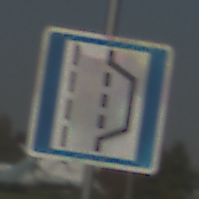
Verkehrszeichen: NothalteUndPannenbucht
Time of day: MorningAfternoon
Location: Outdoor (Special)
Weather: Clear
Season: NotSpecified
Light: Natural